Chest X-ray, PA view. Patient: 60 years old, sex M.
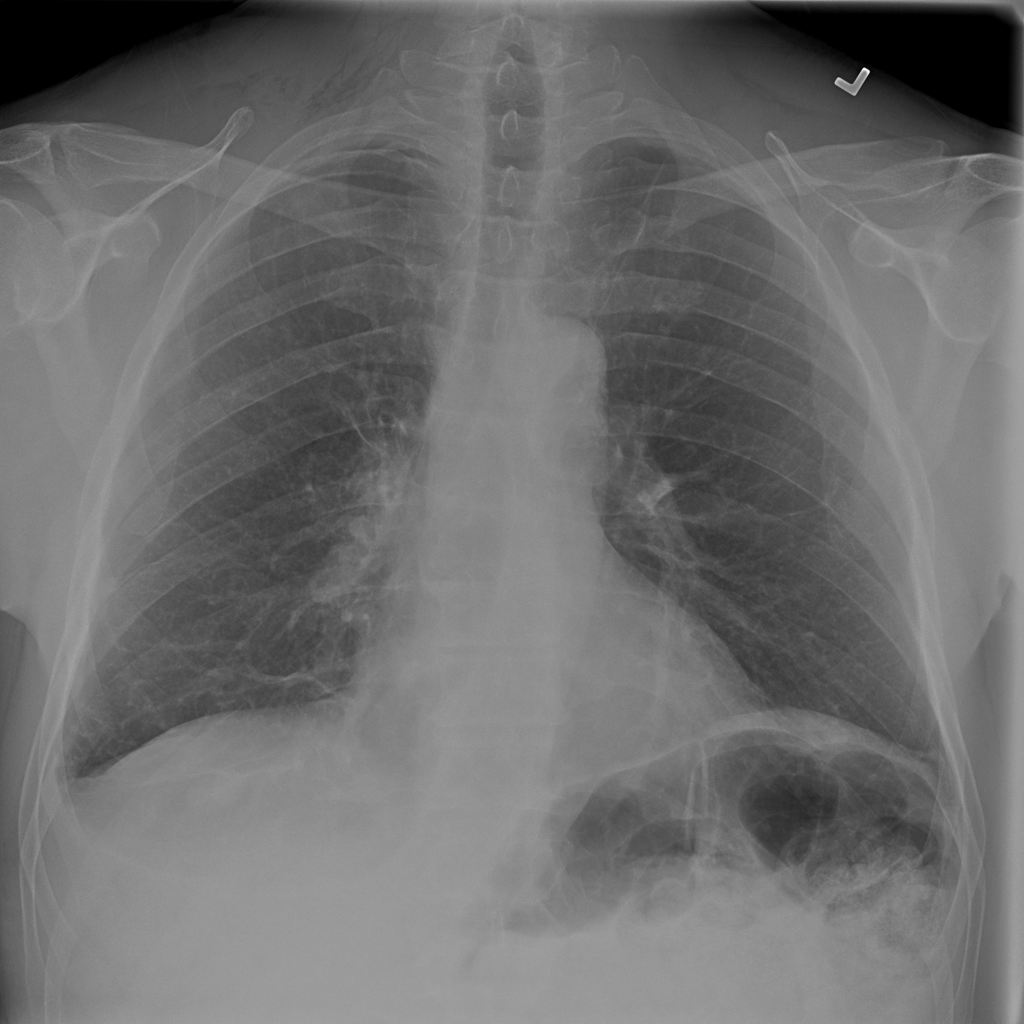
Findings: Infiltration, Pneumothorax